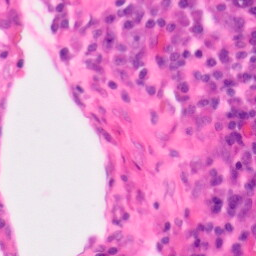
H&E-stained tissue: Colon